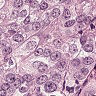
Metastatic tissue present: yes